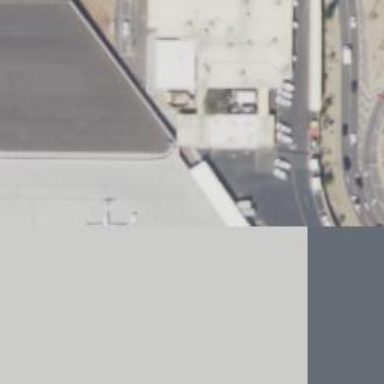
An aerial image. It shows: Airport gate.